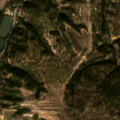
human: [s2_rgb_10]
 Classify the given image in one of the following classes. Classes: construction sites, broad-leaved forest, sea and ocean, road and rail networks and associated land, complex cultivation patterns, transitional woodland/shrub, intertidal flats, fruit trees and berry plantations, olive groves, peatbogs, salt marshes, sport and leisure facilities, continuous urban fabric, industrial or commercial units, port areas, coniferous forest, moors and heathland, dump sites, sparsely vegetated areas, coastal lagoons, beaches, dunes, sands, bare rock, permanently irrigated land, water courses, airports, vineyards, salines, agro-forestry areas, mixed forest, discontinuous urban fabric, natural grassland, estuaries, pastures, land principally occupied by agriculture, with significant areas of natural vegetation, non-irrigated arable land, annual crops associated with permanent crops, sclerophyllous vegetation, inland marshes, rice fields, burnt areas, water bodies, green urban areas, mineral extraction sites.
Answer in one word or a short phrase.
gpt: permanently irrigated land, broad-leaved forest, mixed forest, transitional woodland/shrub